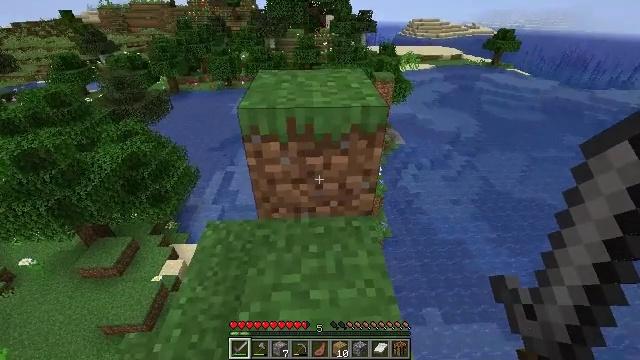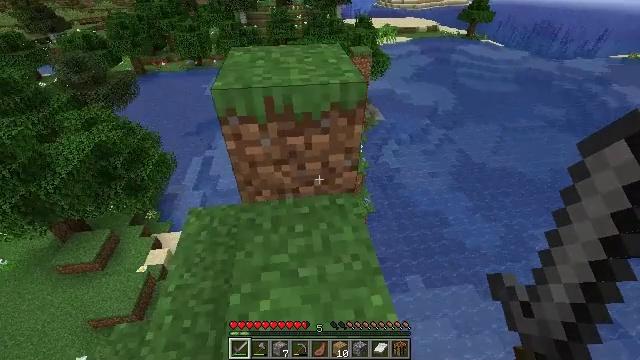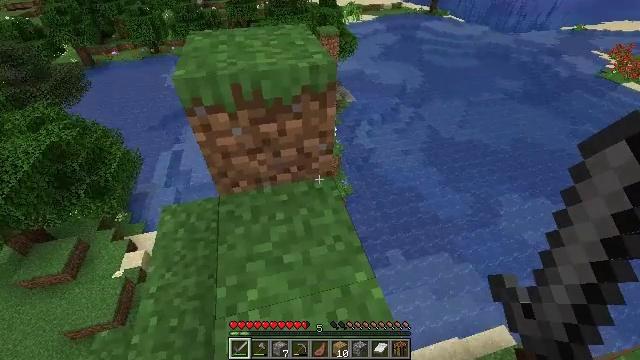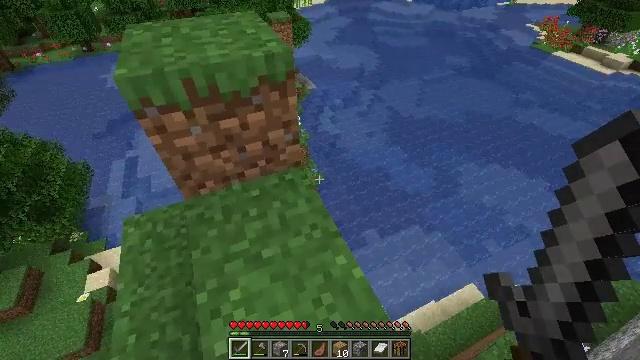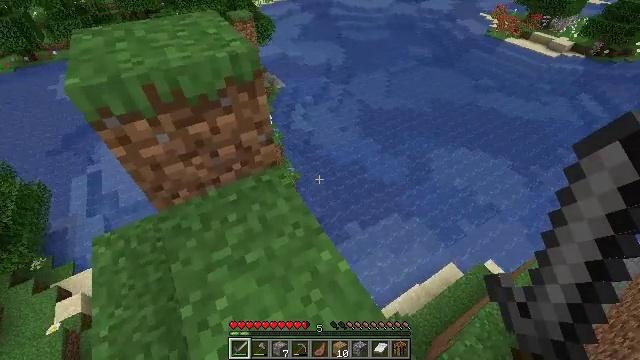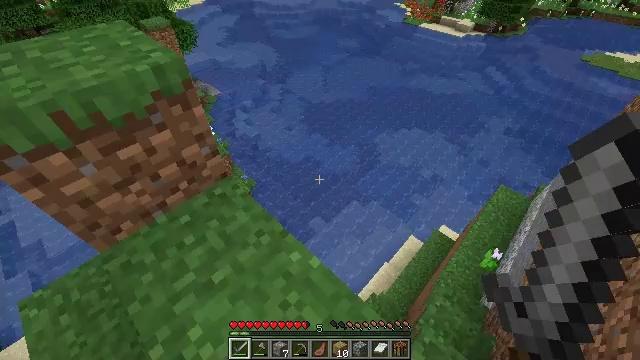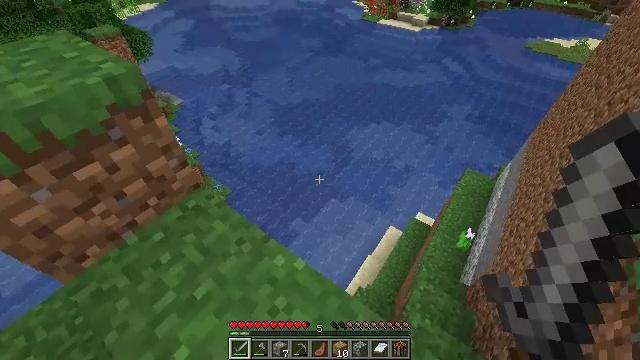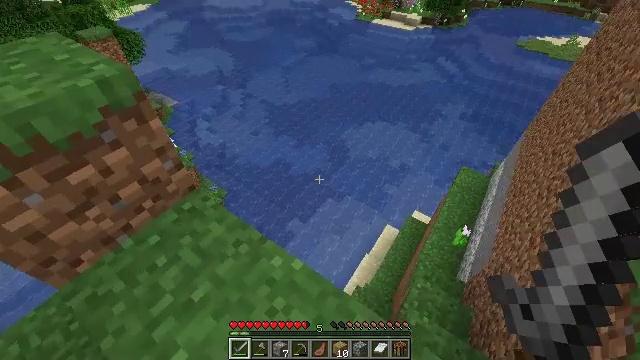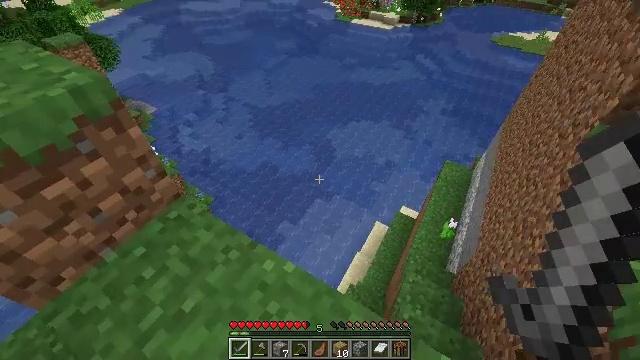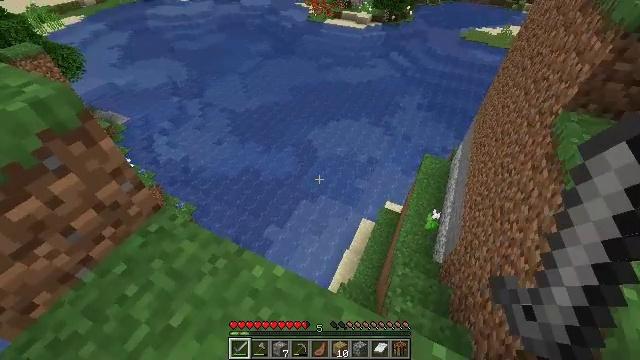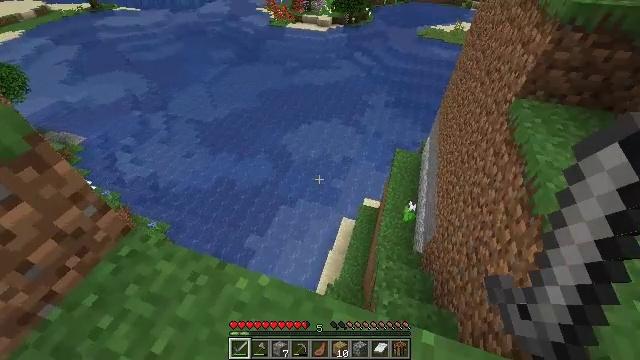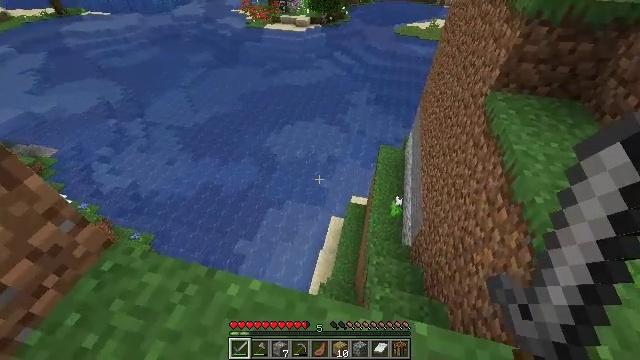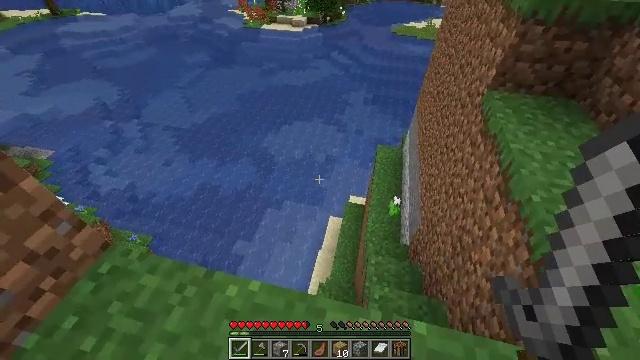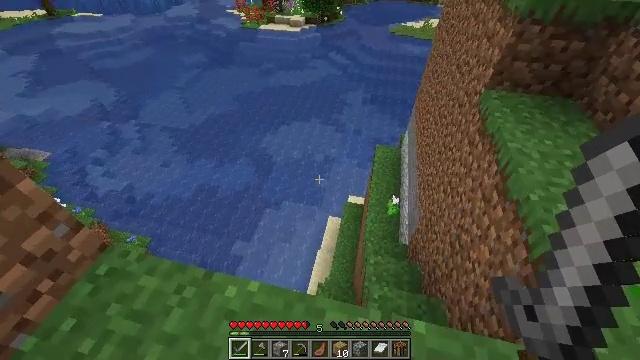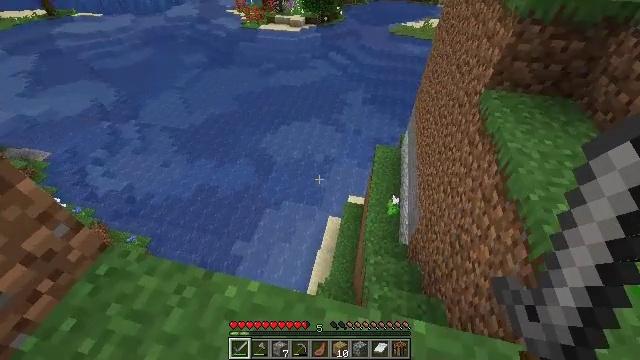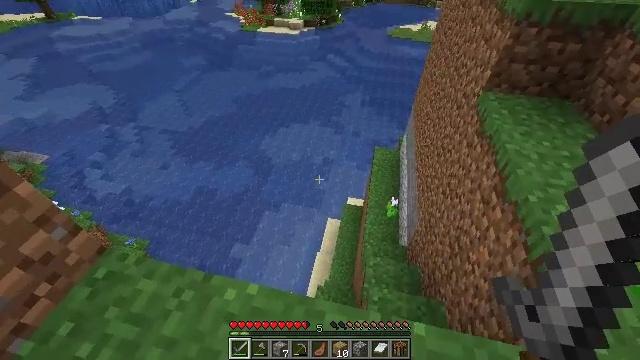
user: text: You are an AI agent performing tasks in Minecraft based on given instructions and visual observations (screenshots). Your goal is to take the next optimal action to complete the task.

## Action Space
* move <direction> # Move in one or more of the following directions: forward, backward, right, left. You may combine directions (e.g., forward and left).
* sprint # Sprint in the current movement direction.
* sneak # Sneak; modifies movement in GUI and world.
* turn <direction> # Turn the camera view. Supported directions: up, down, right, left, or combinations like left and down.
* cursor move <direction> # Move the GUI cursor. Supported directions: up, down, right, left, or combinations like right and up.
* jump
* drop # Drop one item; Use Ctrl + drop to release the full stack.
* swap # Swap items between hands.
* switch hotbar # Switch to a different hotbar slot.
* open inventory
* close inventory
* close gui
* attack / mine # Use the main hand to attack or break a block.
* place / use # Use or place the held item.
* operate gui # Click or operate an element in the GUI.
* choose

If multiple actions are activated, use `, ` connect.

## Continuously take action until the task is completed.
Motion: motion action
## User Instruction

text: Mine the rose bush in the garden.
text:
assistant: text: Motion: turn right and down
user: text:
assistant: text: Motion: turn right and down
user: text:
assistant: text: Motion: turn right and down
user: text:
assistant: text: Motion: turn right
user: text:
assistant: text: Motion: turn right
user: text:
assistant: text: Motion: turn right
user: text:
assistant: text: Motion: turn right
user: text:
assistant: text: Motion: turn right
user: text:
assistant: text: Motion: turn right
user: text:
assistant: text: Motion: turn right
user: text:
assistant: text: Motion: turn right
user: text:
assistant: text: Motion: no_op
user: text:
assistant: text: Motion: no_op
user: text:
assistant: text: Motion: no_op
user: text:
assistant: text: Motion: no_op
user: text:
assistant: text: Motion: turn up
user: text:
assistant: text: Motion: turn up
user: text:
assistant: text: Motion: turn up
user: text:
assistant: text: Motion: turn up
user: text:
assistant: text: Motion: turn up
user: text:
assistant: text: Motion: no_op
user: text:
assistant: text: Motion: no_op
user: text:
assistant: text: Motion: no_op
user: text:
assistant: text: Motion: no_op
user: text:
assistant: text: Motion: no_op
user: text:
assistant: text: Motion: no_op
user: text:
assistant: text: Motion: no_op
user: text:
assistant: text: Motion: no_op
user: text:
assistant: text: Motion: no_op
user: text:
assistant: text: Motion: no_op